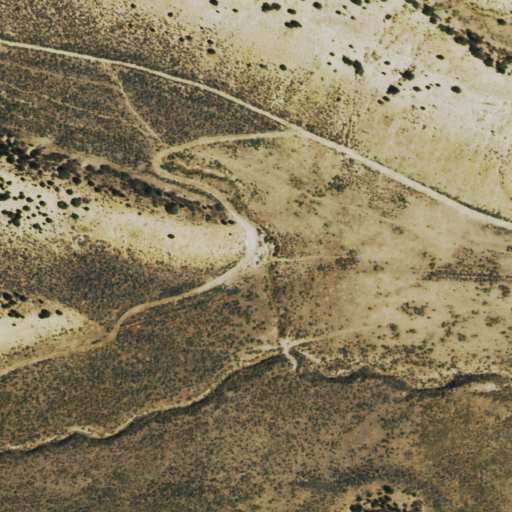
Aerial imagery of valley in Colorado named Buckhorn Draw containing shrub and evergreen forest